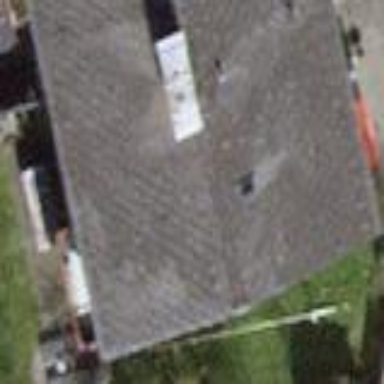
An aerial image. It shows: Building with tiled roof.